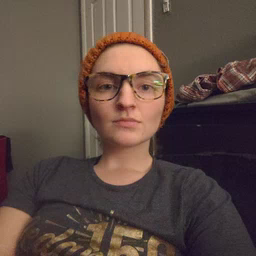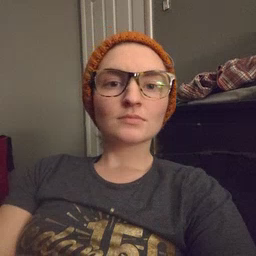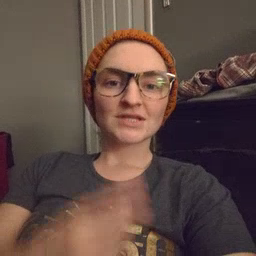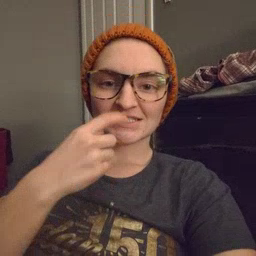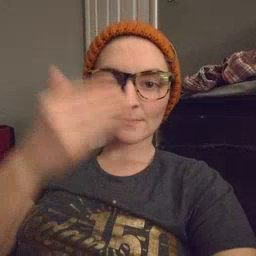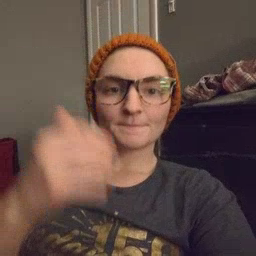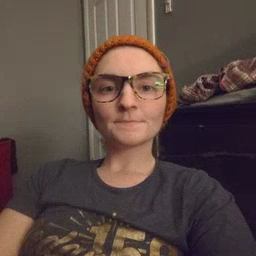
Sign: glasswindow